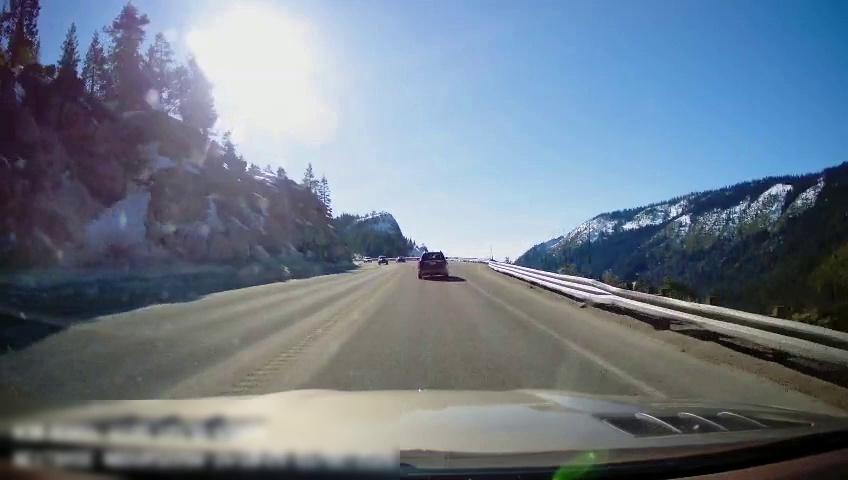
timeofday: Day
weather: Sunny
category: Drivable Space
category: Vehicles | SUV
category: Vehicles | SUV
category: Lanes | Current Lane